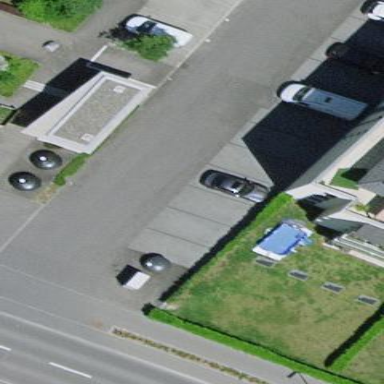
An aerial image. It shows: Asphalt street-side parking area.